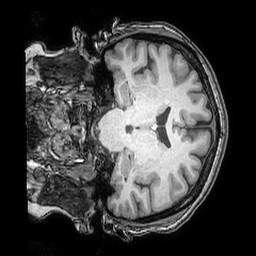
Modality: T1w
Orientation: coronal
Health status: ill
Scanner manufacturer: philips
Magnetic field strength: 3 T
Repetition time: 0.007 s
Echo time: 0.0035 s